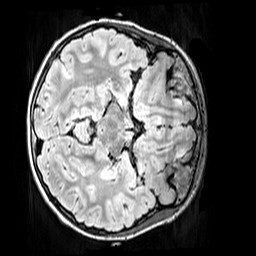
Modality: FLAIR
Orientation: axial
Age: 9
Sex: female
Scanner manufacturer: siemens
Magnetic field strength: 3 T
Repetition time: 5 s
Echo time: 0.388 s